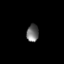
Tissue: lung
Cell type: T cells
Senescence score: 0.2356
Nuclear area (px): 205
Mean DAPI intensity: 108.717